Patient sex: M
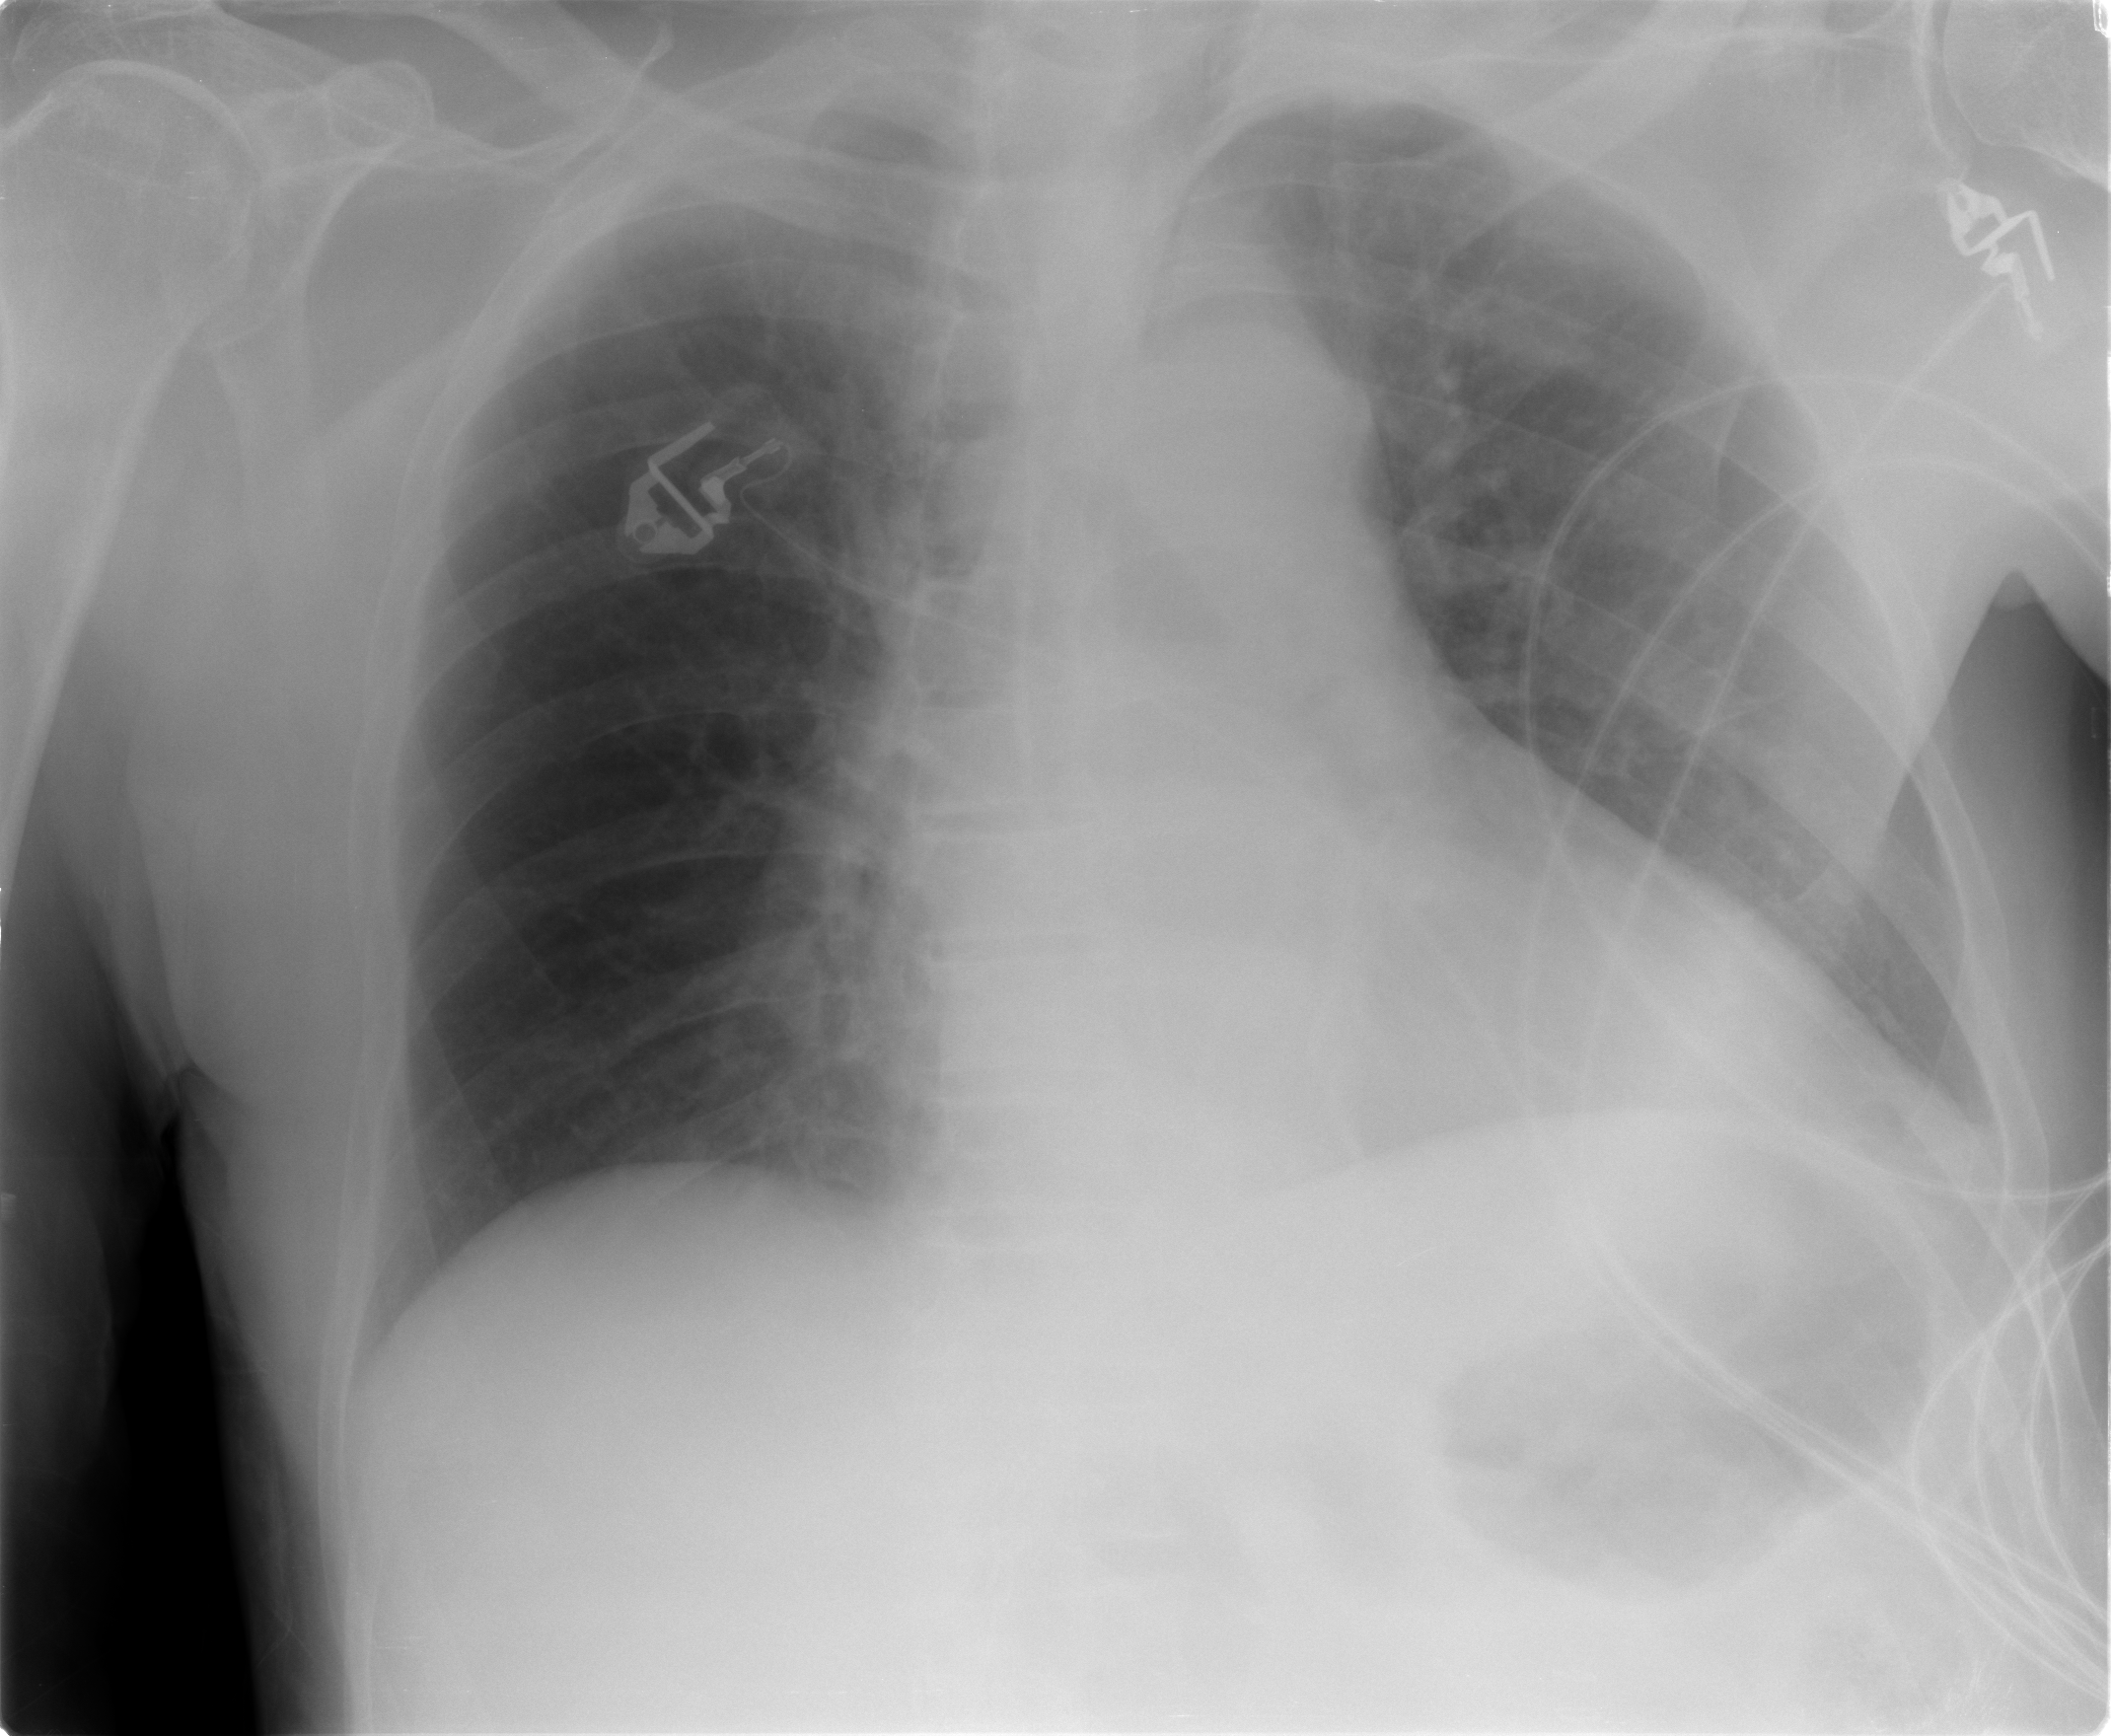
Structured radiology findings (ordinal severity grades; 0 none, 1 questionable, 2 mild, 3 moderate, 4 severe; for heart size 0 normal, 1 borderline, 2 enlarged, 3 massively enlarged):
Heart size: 0
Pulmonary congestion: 0
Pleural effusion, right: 0
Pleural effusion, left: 2
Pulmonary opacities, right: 0
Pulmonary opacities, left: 0
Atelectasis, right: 0
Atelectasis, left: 0